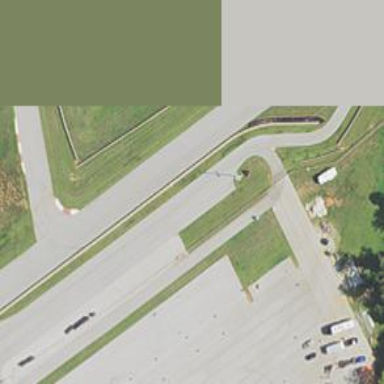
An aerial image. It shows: Motor sport raceway.